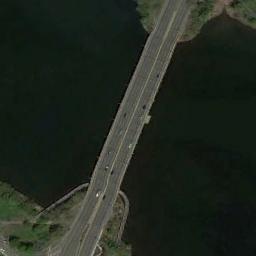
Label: bridge